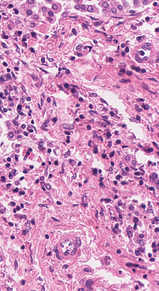
Tumor epithelial tissue: yes
Tumor-associated stroma tissue: yes
Normal tissue: no